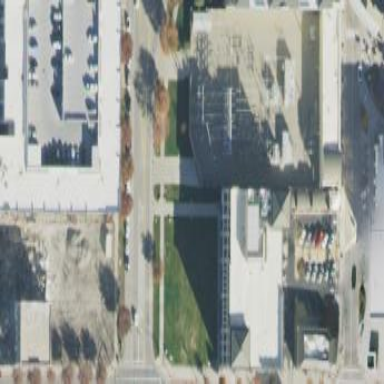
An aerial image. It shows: Power substation.